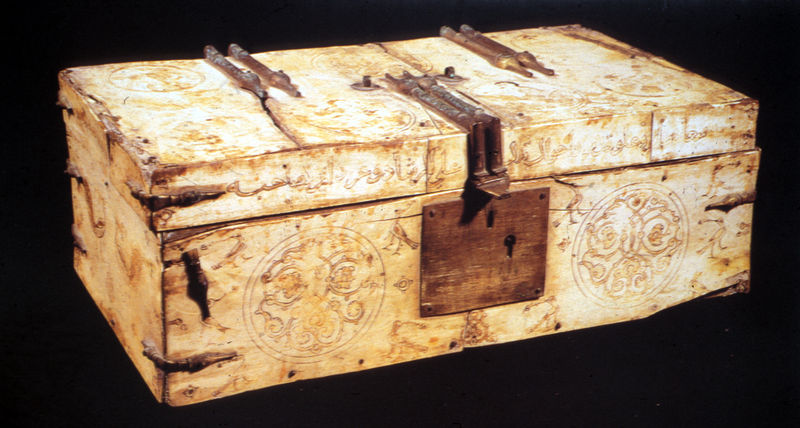
Titel: Kästchen, bemalt
Standort: Novara di Sicilia
Institution: Chiesa di Santa Maria dell'Assunta
Schlagwörter: blau, dunkel, meer, weiß, gelb, ocker, braun, dunkelbraun, hell, holz, schloss, beige, muster, ornament, schleife, alt, kleidung, gold, kreis, bein, sofa, hellbraun, risse, brand, schaden, ornamente, verzierung, metall, nägel, bemalt, unscharf, foto, kante, knochen, eisen, truhe, deckel, offen, buch, kupfer, kreise, kiste, schachtel, gravur, intarsien, kasten, photo, verziert, ecken, scharniere, kaputt, seiten, scharnier, leder, mittelalter, hochzeit, beschlag, verschluß, schatulle, doppelkreis, kunsthandwerk, kanten, bois, fer, kästchen, aufbewahrung, beschläge, schatz, schrauben, schlüsselloch, schnitzereien, elfenbein, prägung, koffer, unterwasser, defekt, photographie, schäden, rost, beschädigt, holztruhe, motif, coffre, coffret, graviert, verrostet, kistchen, verzogen, hold, holzsichtig, schatztruhe, holzkiste, ivoire, defektes schloss, eisenbeschläge, homme au masque de fer, kanapee, ksite, trihe, schatzkiste, serrure, animal, serpent, ancien, boite, moyen-âge, bagnole, bahut, photoghraphe, bas-relief, boire, creusé, précieux, marqueterie, inscrustation, sculpté, wiking